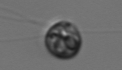
Label: flagellate_morphotype1